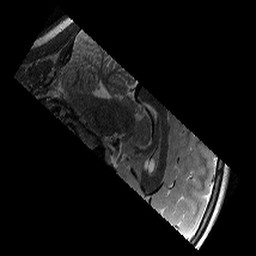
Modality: T2w
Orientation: sagittal
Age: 13
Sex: male
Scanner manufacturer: siemens
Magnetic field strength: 3 T
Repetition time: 9.23 s
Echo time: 0.067 s